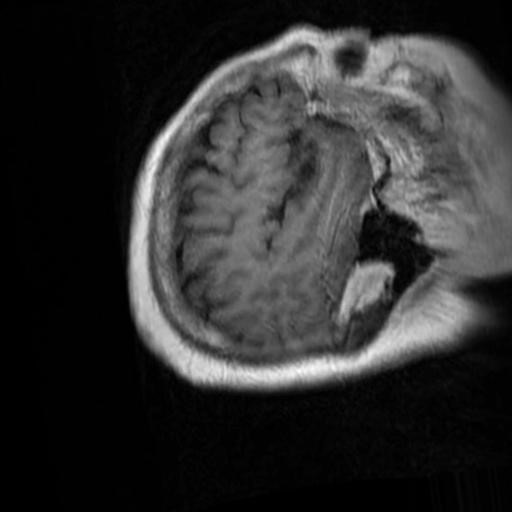
Label: brain_menin